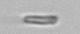
Label: fiber